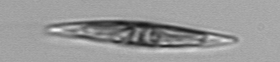
Label: Pleurosigma